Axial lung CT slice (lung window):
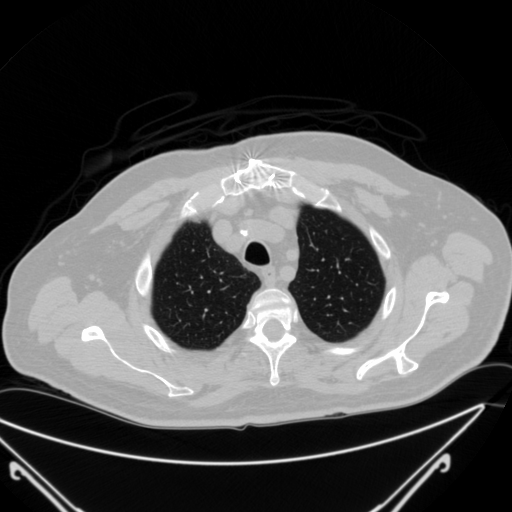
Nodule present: no